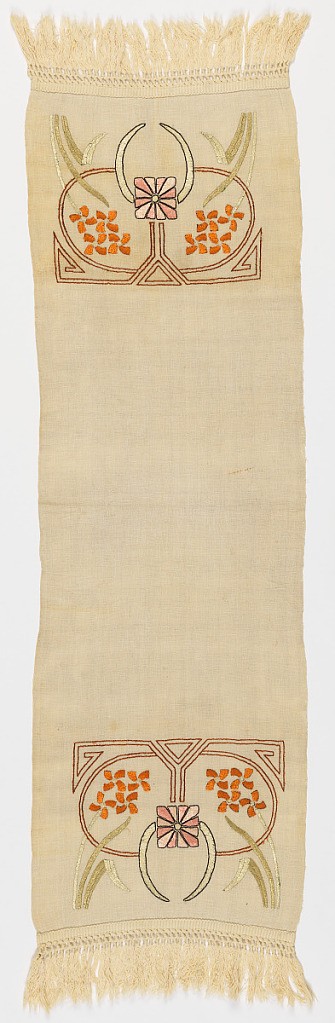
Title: Table runner
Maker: Unknown
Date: ca. 1910
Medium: cotton, silk embroidery Technique: embroidered on plain weave
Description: Light brown table runner with a pair orange pinwheel-like flowers on pale green stems set with a geometrical framework. Geometrical pink flower head is in the center. Fringe on both ends.